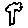
Label: tree